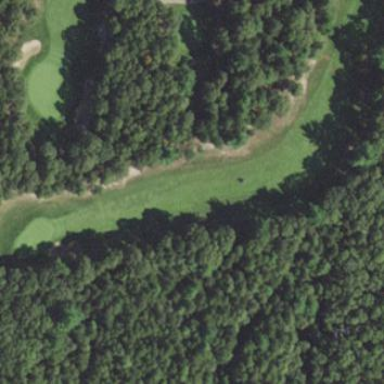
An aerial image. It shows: Golf fairway surrounded by grass.